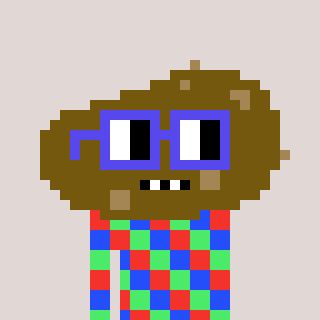
a pixel art character with square blue glasses, a potato-shaped head and a hotbrown-colored body on a warm background